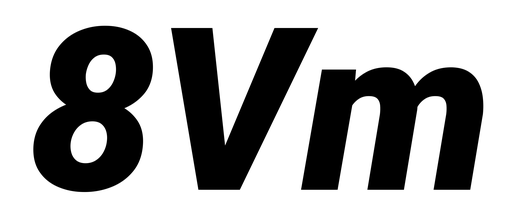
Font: Roboto-Italic_Black_Italic